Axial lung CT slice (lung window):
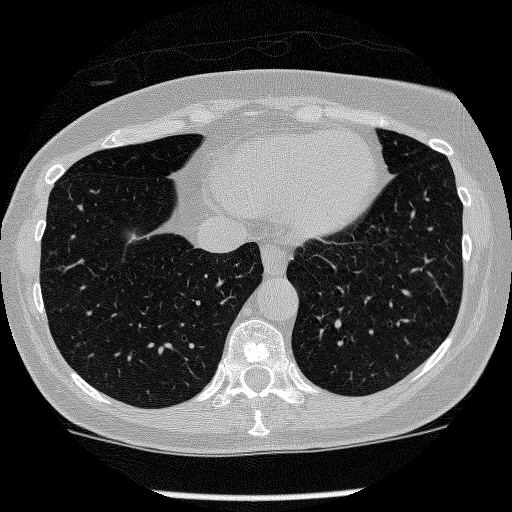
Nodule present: no